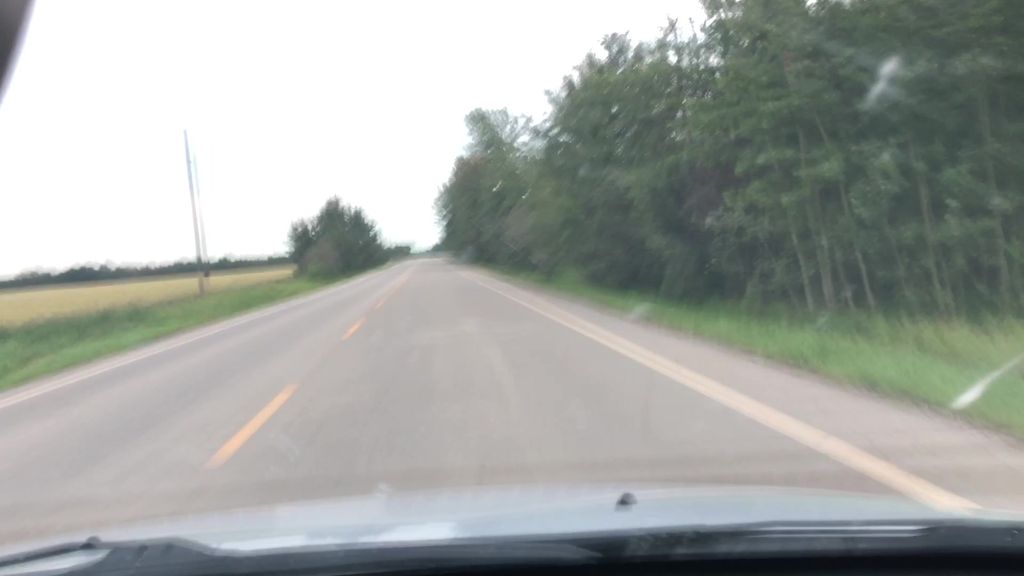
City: edmonton